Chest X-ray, AP view. Patient: 45 years old, sex M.
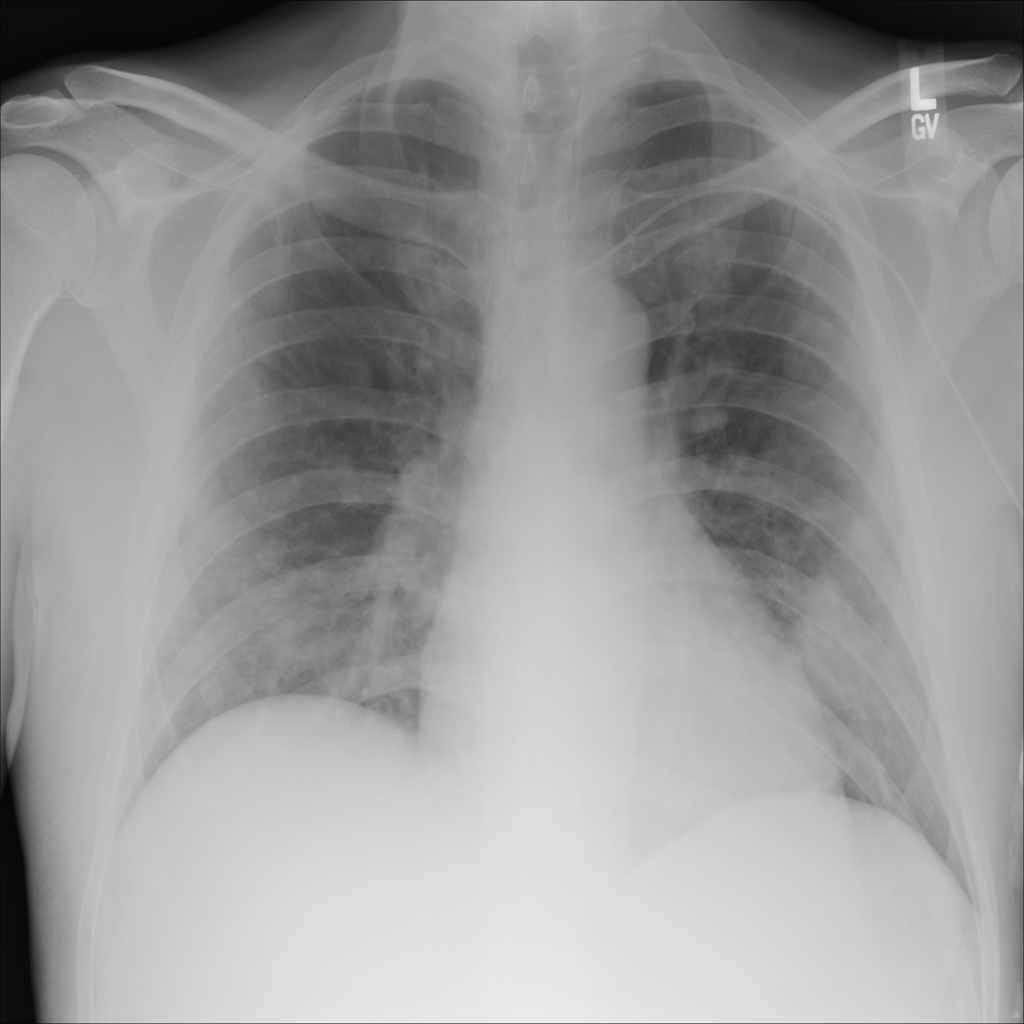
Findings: No Finding